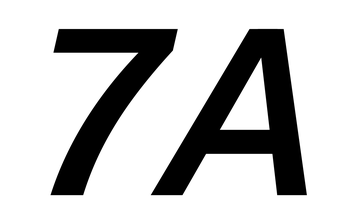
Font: InstrumentSans-Italic_SemiBold_Italic